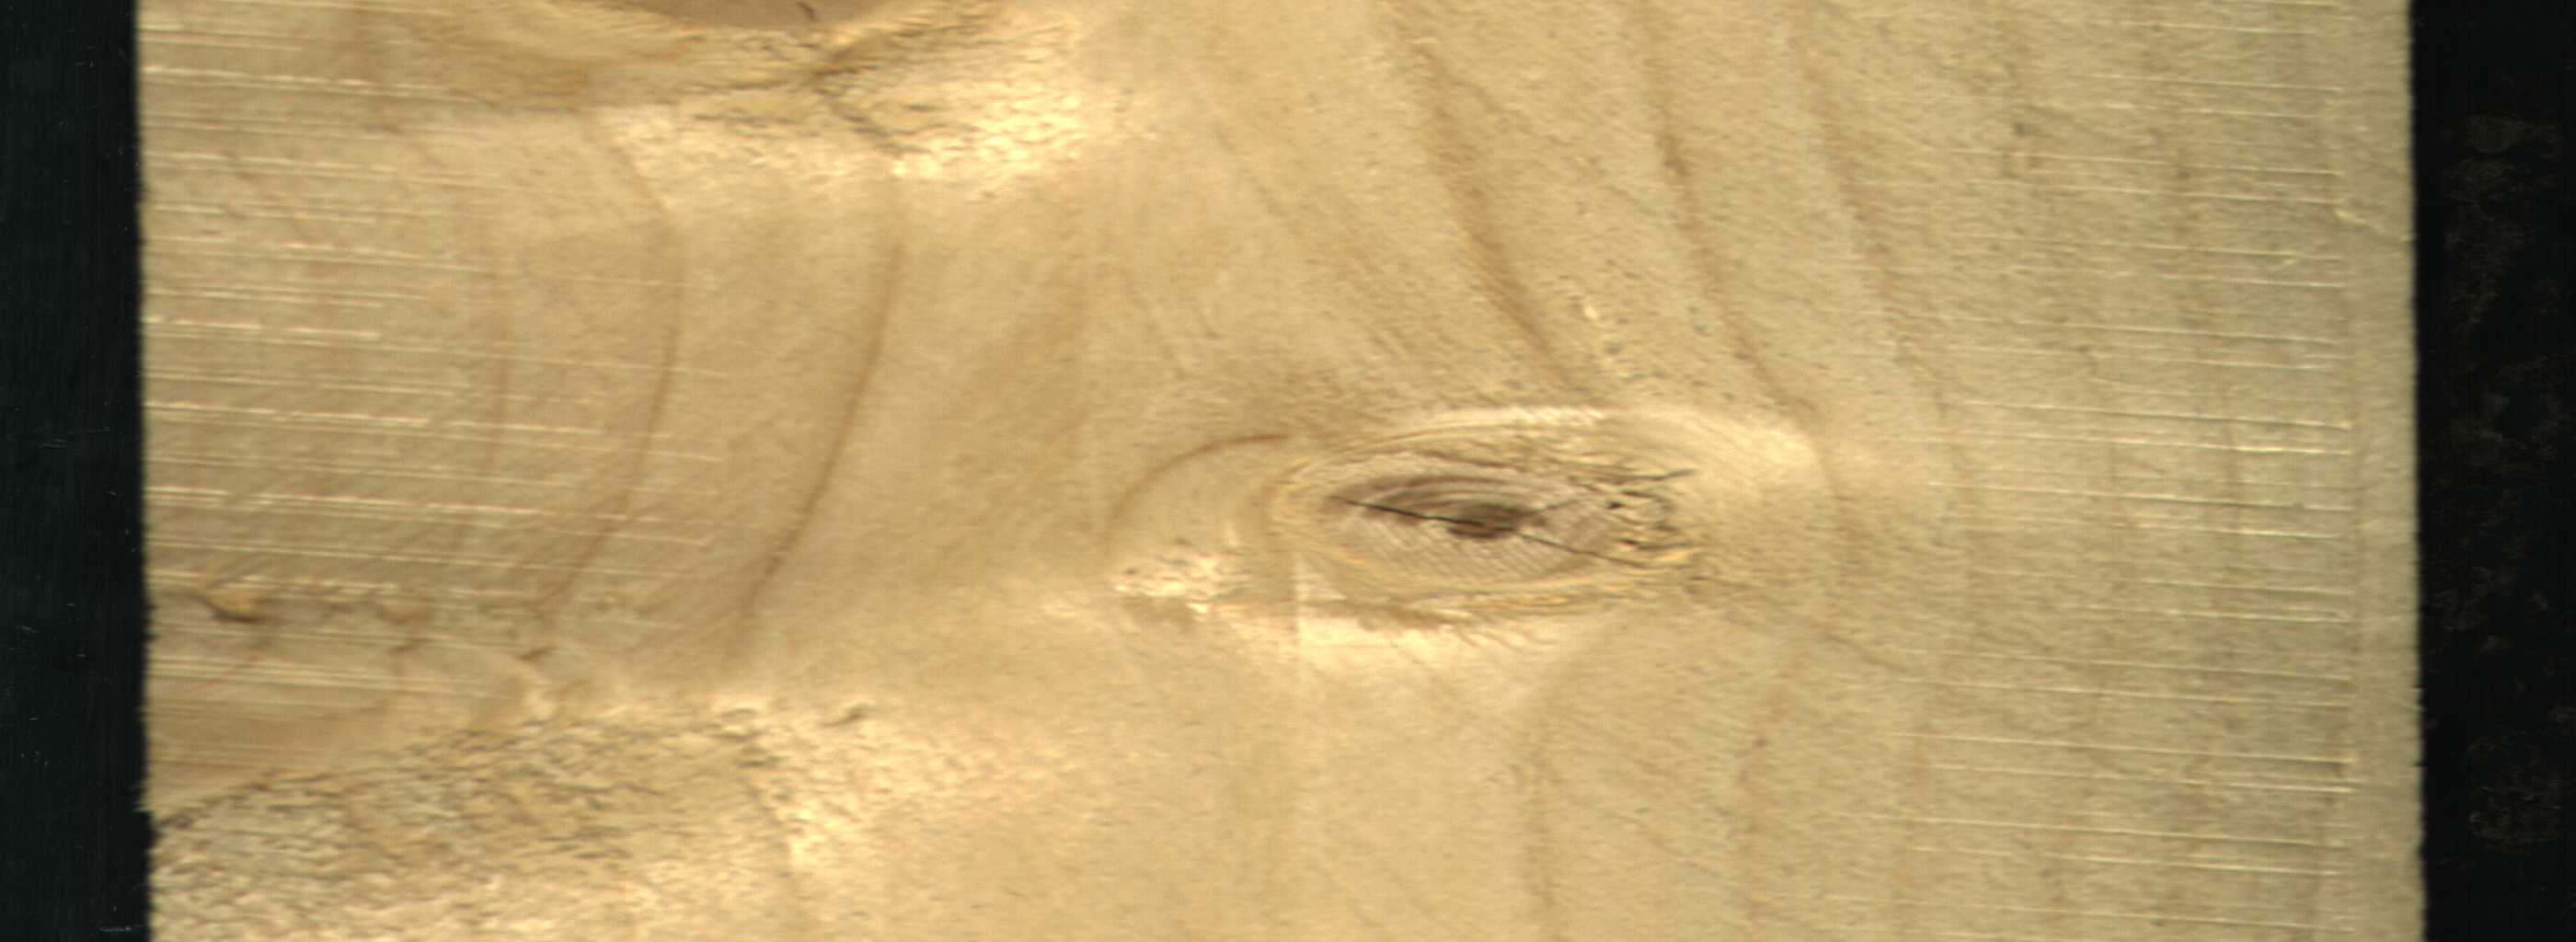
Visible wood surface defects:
knot_with_crack
Live_Knot